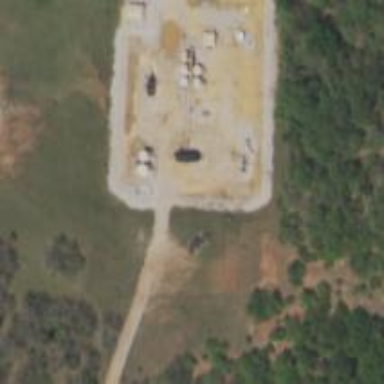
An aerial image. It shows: Petroleum well that is man-made.